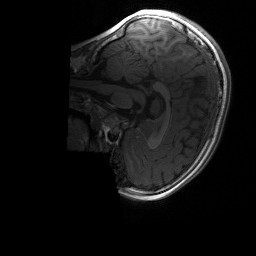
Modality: T1w
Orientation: sagittal
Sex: female
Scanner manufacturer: siemens
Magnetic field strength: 3 T
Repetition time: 1.9 s
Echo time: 0.00243 s